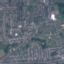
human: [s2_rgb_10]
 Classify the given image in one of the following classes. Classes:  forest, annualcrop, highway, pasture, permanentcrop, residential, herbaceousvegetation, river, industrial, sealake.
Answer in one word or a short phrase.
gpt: Residential